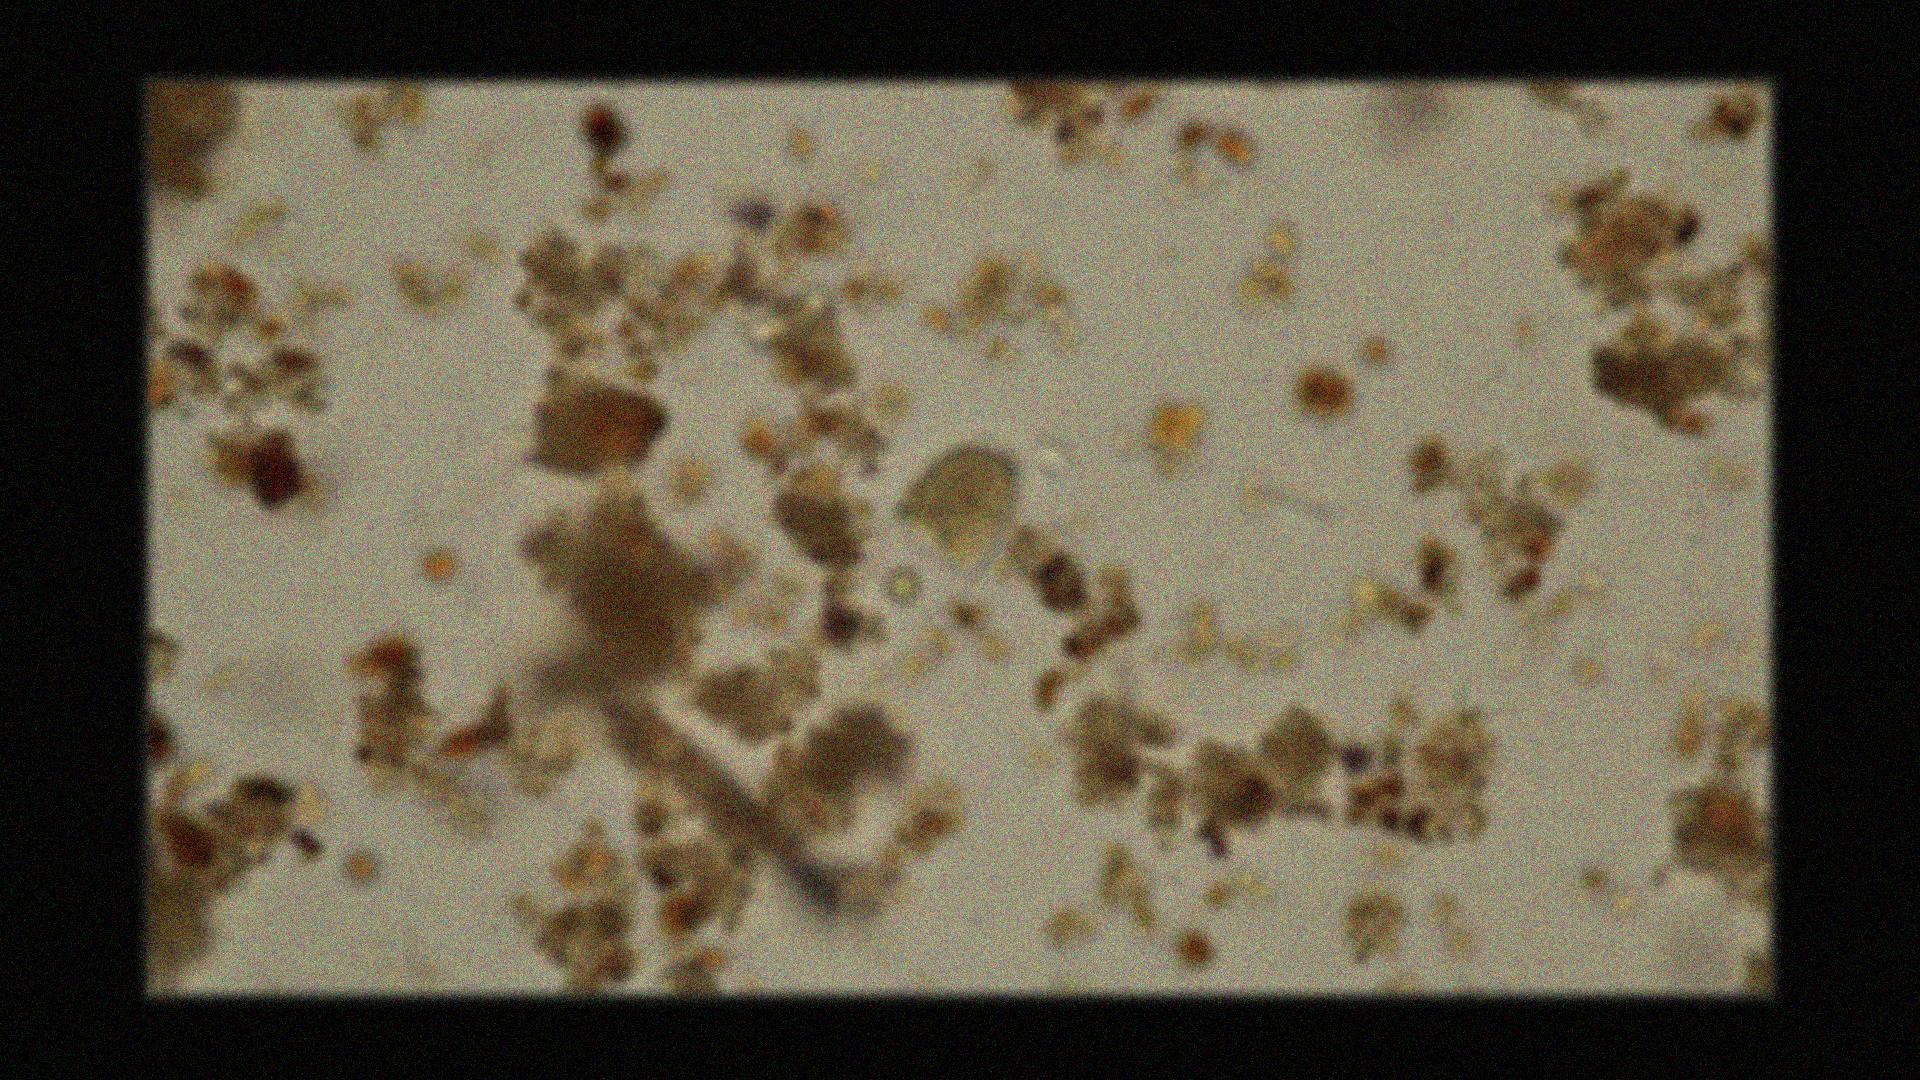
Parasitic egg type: Hookworm egg